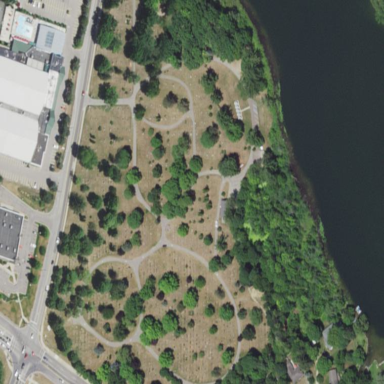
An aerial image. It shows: Cemetery.